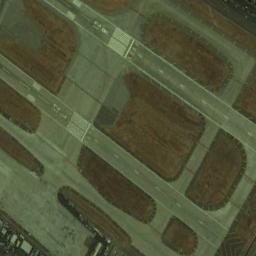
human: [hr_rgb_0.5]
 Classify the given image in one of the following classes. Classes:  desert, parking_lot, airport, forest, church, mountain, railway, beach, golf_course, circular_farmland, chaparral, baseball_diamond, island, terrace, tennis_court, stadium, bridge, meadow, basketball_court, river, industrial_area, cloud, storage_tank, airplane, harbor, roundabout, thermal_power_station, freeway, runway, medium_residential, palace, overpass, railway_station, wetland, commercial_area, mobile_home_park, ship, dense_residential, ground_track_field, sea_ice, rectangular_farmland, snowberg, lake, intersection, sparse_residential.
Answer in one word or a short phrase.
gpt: runway